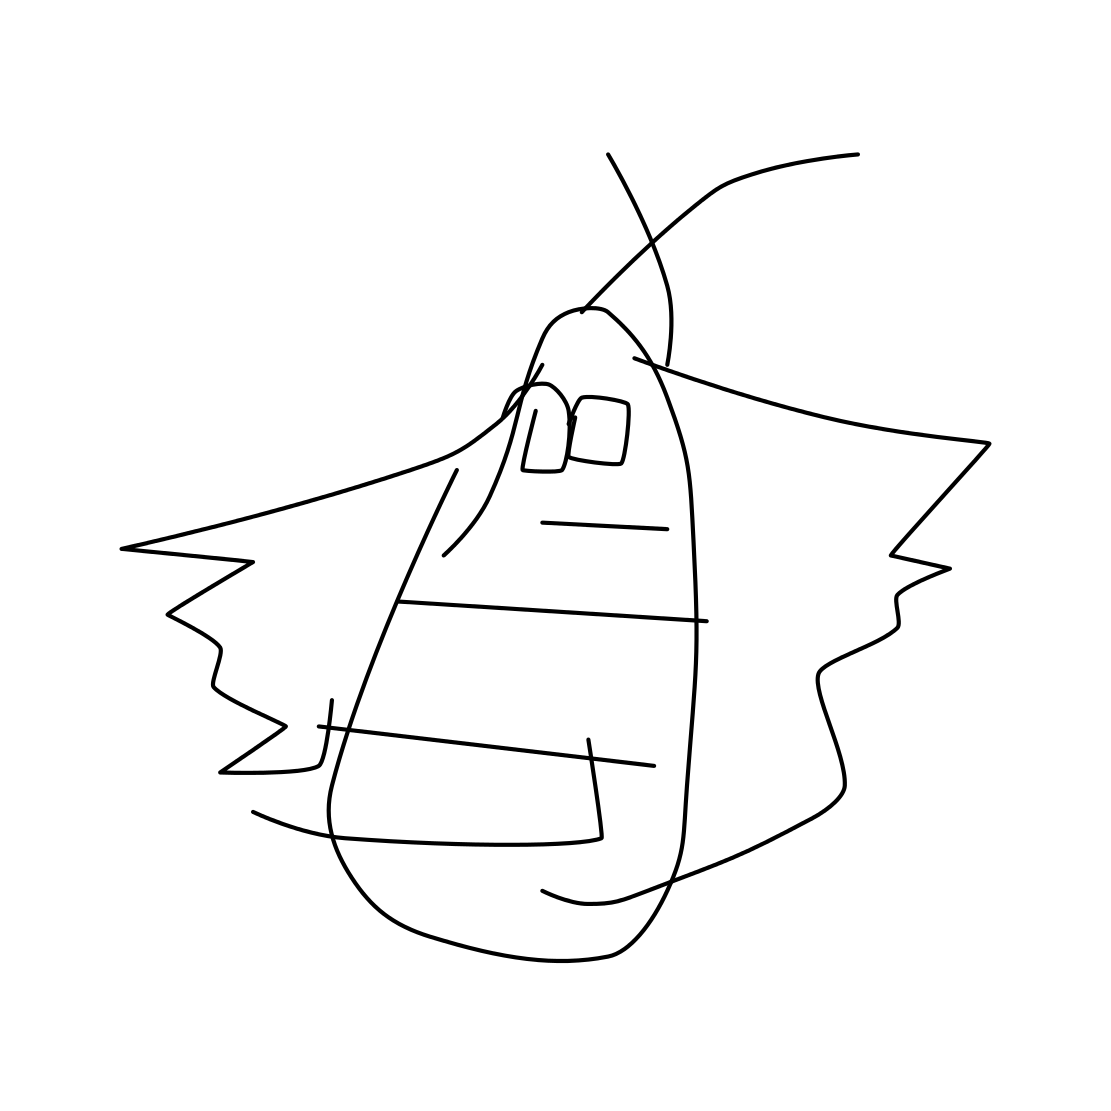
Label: bee